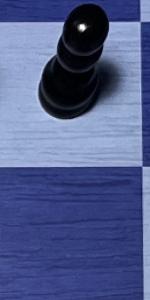
Label: Empty